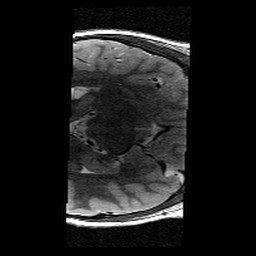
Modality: T2w
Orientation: axial
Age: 10
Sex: male
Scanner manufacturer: siemens
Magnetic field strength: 3 T
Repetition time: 9.23 s
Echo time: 0.067 s